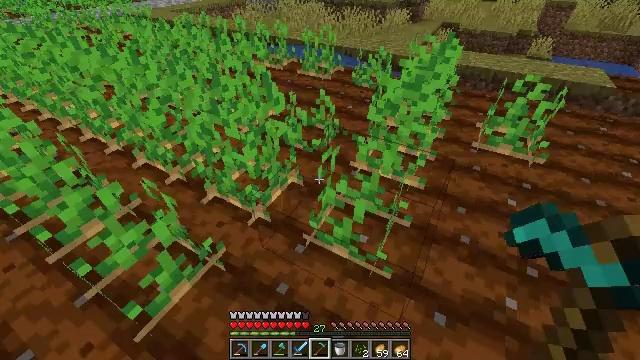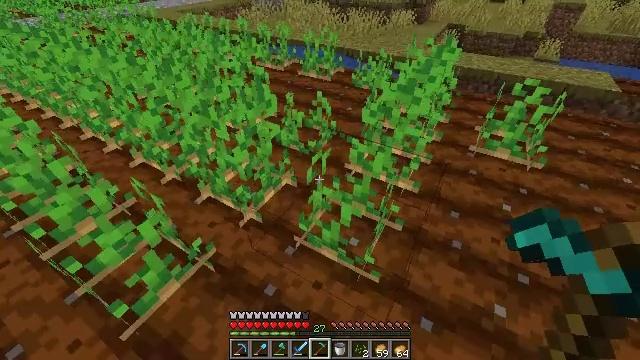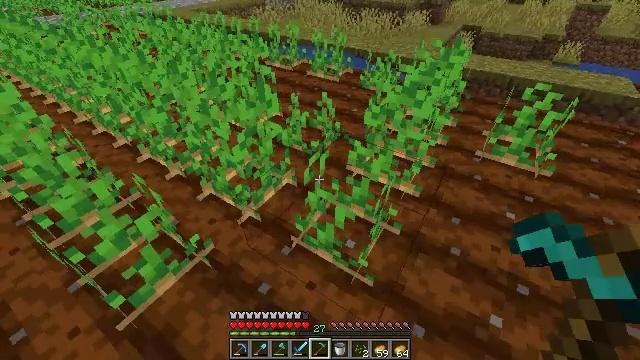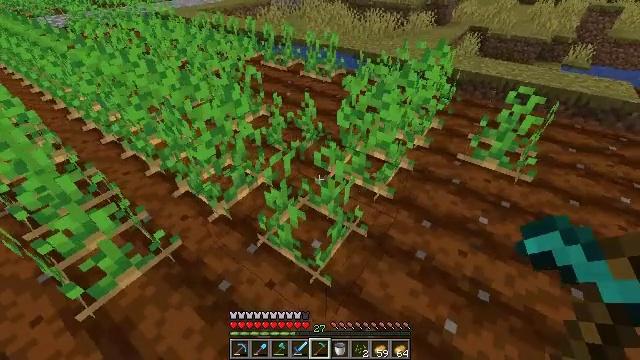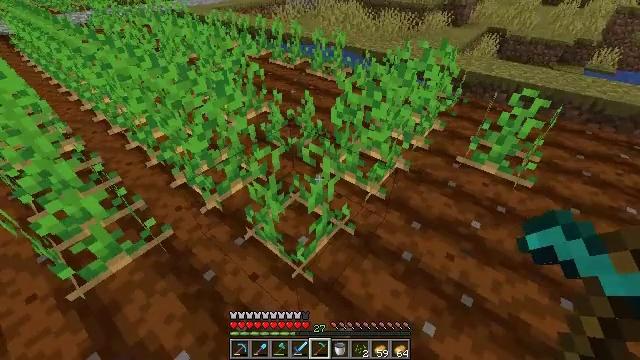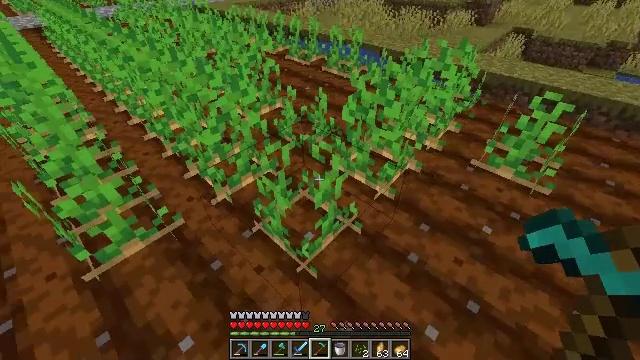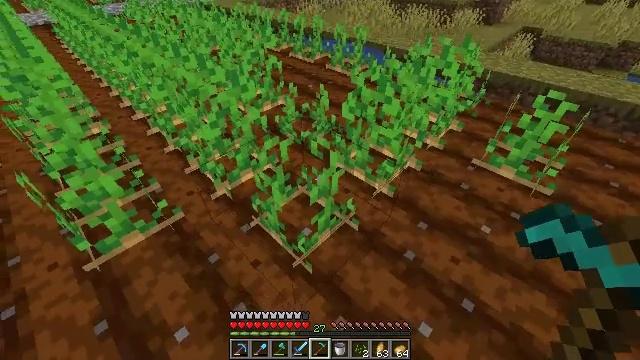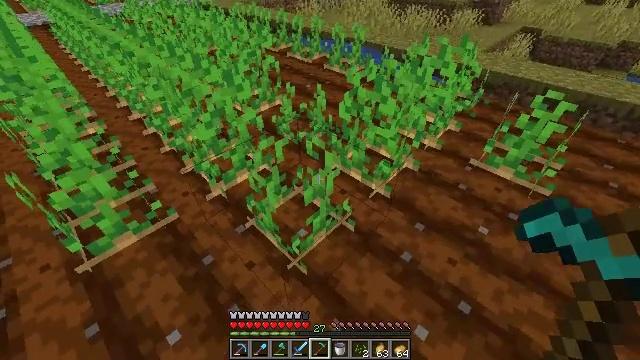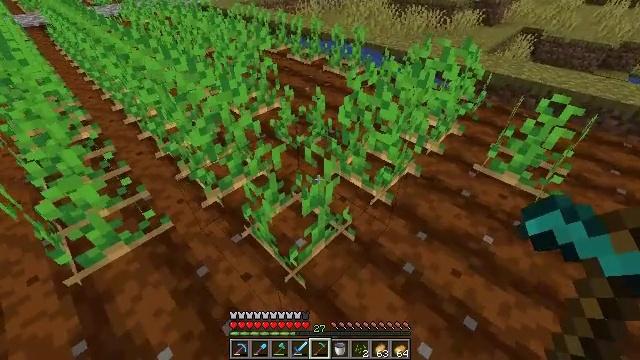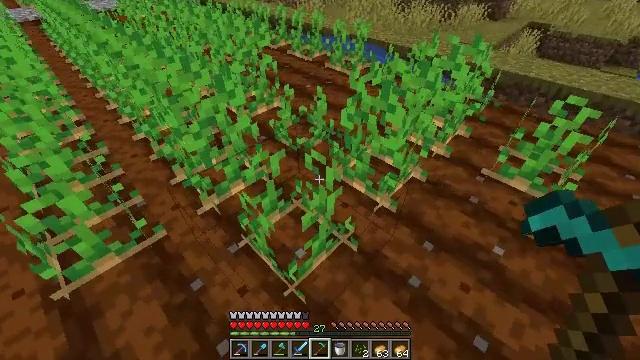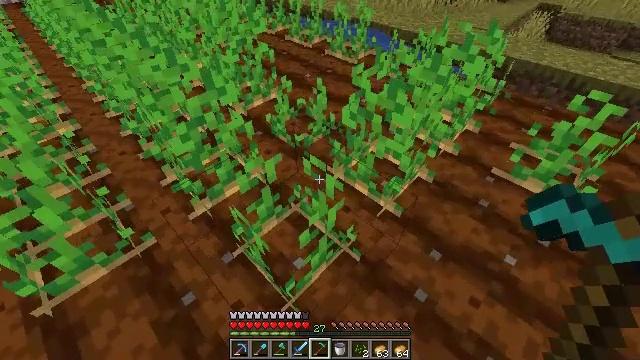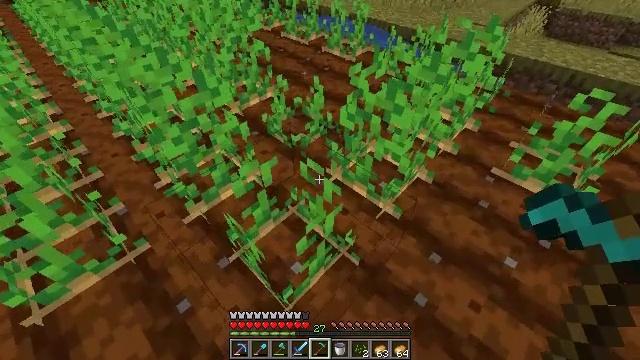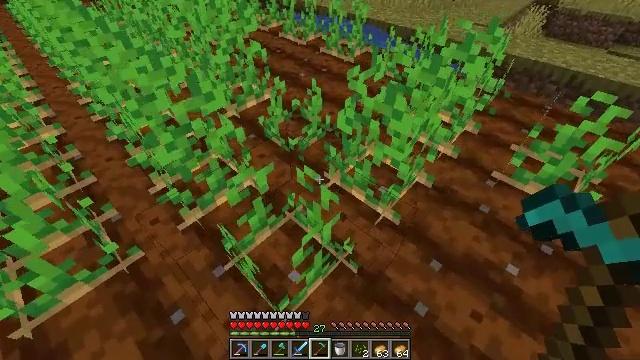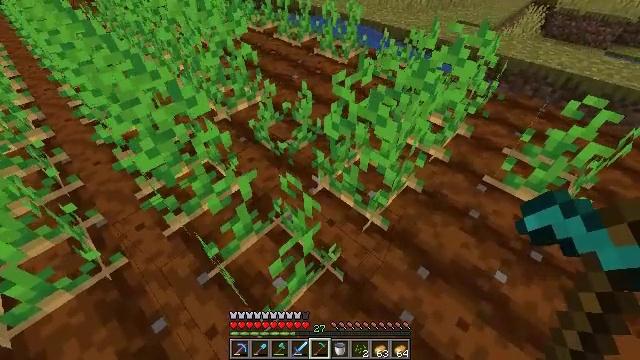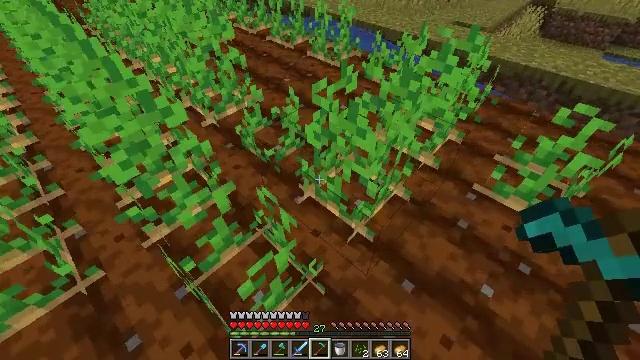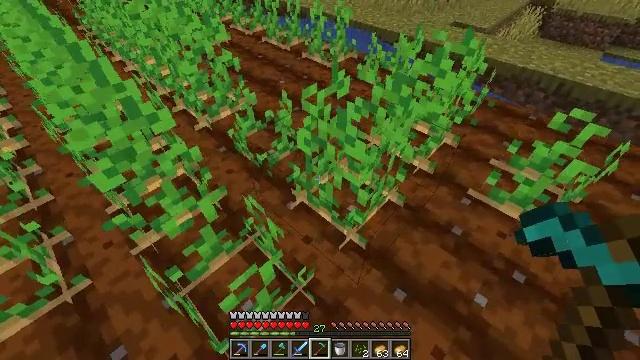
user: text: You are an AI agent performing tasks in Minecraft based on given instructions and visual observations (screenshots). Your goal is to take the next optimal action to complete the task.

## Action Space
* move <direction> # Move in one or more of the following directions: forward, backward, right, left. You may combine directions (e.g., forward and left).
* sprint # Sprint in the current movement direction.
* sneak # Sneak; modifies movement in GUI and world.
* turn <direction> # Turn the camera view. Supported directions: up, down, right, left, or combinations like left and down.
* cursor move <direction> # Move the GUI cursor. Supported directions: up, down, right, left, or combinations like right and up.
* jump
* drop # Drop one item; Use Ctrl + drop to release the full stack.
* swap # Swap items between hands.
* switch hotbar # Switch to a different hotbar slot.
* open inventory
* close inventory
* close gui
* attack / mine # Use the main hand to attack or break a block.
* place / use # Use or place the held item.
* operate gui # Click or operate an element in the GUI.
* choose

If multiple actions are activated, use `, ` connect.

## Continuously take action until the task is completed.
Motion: motion action
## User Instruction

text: Break the potato plant to gather potatoes.
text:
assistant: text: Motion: move right, turn left
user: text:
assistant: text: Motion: move right, turn left
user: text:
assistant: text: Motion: move right, turn left
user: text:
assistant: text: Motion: turn left
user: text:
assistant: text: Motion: turn left
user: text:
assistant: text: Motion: turn left
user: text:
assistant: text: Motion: move forward
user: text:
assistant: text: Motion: move forward
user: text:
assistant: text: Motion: move forward, turn down
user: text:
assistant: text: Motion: turn down
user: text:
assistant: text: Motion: no_op
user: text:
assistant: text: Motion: no_op
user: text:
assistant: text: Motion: move right
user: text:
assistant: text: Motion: move forward and move right
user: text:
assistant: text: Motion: move forward and move right
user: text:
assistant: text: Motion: move forward and move right, turn down
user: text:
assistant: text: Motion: move forward and move right
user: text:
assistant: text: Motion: move right
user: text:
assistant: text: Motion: no_op
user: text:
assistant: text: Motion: turn left
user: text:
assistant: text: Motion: turn left
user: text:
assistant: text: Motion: no_op
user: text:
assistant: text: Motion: attack / mine
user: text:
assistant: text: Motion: attack / mine
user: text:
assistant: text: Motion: no_op
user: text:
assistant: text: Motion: turn right
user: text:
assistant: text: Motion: turn right and up
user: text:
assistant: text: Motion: turn right and up
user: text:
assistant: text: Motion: no_op
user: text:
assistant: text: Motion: no_op